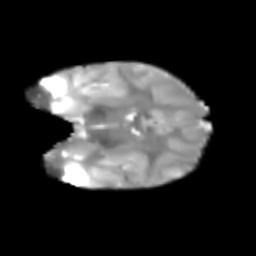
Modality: T2w
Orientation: coronal
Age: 6
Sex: female
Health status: healthy